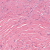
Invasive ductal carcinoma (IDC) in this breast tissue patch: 0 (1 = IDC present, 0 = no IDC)